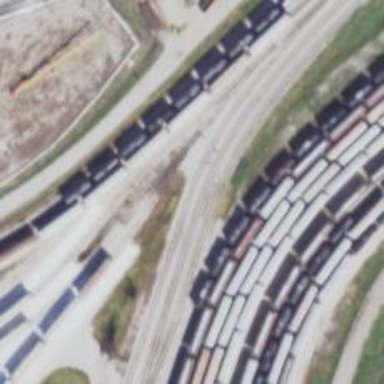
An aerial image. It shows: Railway yard.